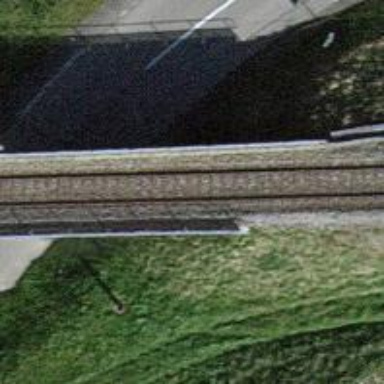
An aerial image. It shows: Single-track railway bridge with contact lines for electrification.